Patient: sex M, age 61
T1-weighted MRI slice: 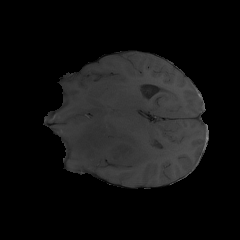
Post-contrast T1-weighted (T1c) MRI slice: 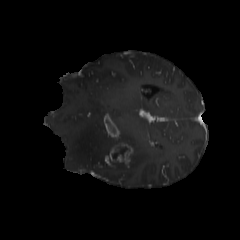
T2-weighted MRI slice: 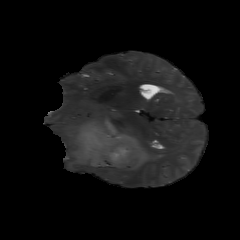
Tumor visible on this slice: yes
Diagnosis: Glioblastoma, IDH-wildtype
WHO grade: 4